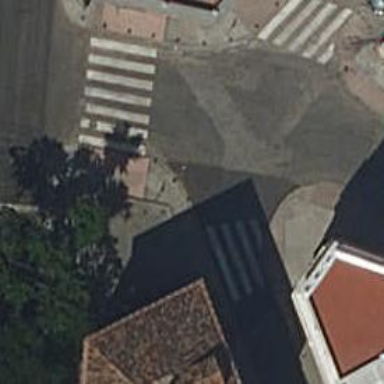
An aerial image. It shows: Uncontrolled crossing on the road.